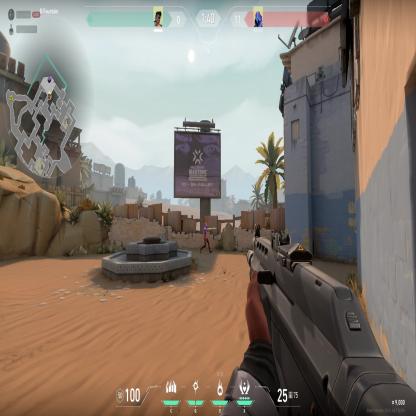
Label: enemy